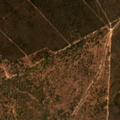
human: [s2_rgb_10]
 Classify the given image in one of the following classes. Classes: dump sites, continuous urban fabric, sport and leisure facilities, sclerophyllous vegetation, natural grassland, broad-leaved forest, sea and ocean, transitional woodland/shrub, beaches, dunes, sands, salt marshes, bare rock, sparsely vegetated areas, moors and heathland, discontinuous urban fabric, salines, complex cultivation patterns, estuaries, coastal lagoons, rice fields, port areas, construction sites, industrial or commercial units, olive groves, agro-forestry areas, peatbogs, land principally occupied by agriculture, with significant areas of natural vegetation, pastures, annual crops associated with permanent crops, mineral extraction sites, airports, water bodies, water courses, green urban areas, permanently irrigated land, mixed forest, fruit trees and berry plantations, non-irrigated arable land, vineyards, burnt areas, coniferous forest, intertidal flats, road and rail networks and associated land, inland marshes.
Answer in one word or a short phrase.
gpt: broad-leaved forest, mixed forest